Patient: sex M, age 34
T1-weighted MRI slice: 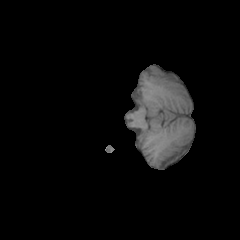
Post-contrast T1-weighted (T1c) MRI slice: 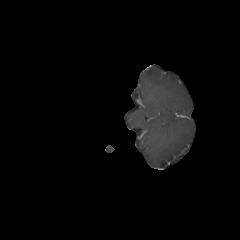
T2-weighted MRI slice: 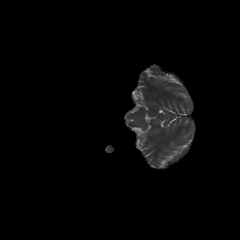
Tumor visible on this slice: no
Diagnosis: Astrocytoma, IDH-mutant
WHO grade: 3